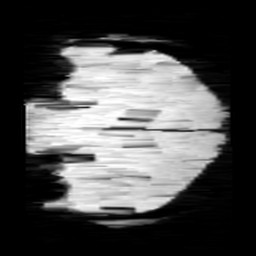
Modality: minIP
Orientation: coronal
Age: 12
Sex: male
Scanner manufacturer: siemens
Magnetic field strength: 3 T
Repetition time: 0.027 s
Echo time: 0.02 s